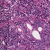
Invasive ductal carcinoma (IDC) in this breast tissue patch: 1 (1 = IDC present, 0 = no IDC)